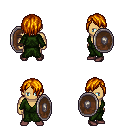
a pixel art fantasy rpg character, male body template, human, tanned skin, green robe, teal pants, dark blonde bangs hairstyle, maroon shoes, shield, four views (front, back, left, right), 2x2 character sprite sheet, small pixel art, hard edges, no anti-aliasing